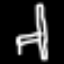
Label: chair